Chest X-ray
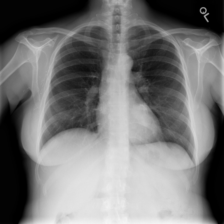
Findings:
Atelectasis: negative
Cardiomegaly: negative
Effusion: negative
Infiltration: negative
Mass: positive
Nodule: negative
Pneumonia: negative
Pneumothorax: negative
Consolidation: negative
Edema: negative
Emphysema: negative
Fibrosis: negative
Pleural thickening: negative
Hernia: negative